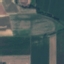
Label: AnnualCrop